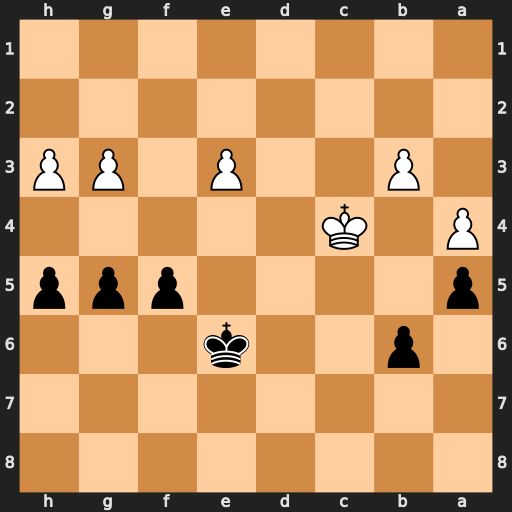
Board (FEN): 8/8/1p2k3/p4ppp/P1K5/1P2P1PP/8/8
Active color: b
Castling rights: -
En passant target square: -
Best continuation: Ke5 Kd3 Kd5 h4 gxh4